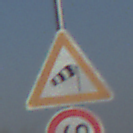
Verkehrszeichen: SeitenwindVonRechts
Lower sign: Geschwindigkeit60
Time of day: SunriseSunset
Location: Outdoor (Urban)
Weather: Clear
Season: NotSpecified
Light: Natural